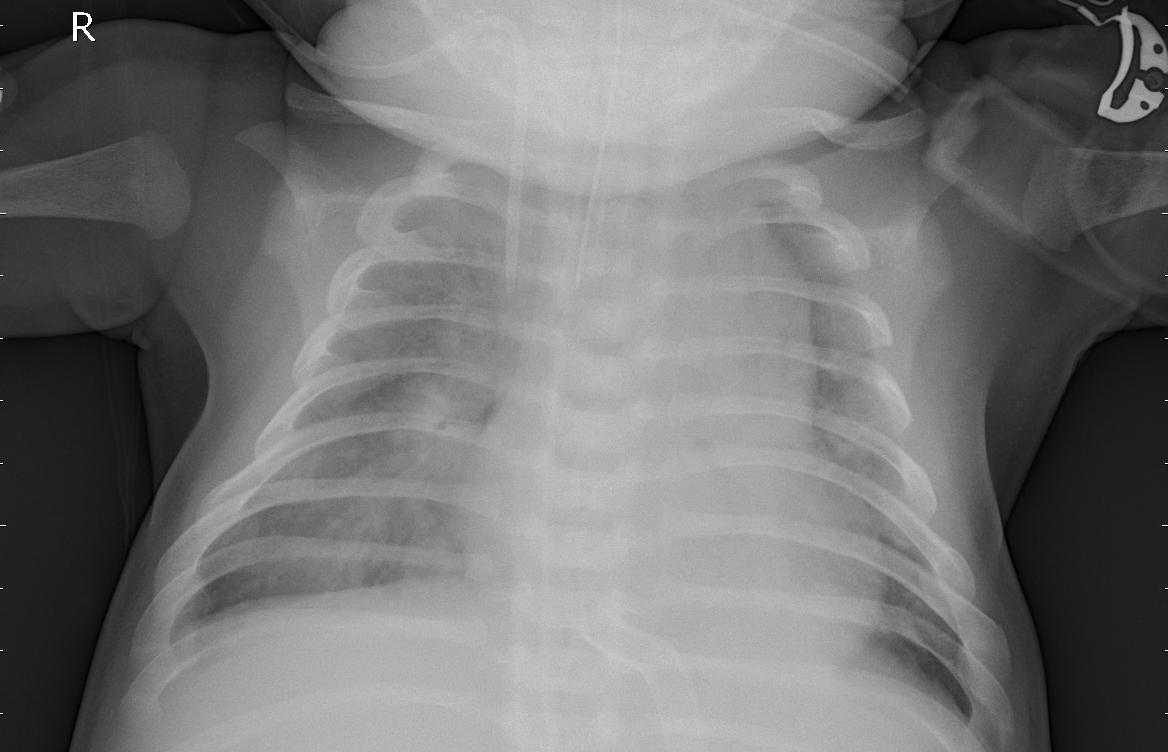
Diagnosis: PNEUMONIA